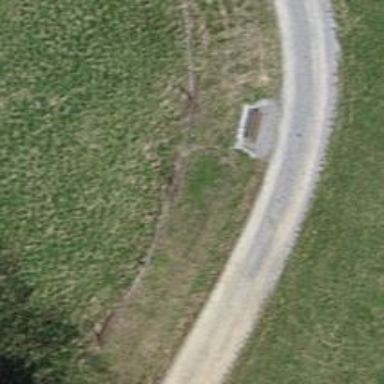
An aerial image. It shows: Bench.